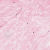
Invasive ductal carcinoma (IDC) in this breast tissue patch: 0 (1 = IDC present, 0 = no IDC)